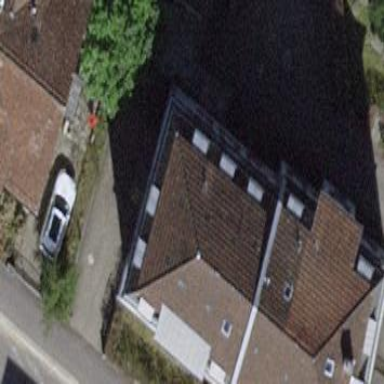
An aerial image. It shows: Apartments building with mansard roof.